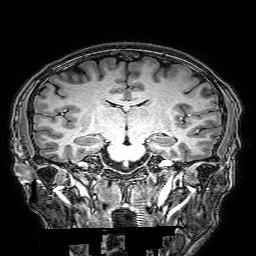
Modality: T1w
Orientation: sagittal
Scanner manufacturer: philips
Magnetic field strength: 3 T
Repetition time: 0.0096 s
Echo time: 0.0046 s